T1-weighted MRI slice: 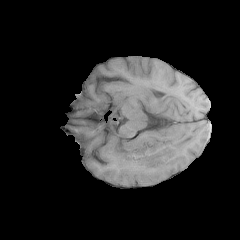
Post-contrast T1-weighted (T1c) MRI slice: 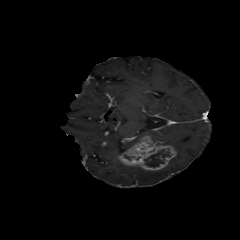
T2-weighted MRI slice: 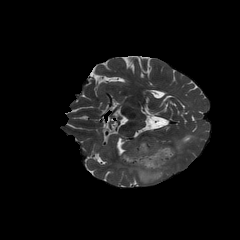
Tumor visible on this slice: yes